Interaction volume radius: 5 \u00c5
Interaction volume height: 25 \u00c5
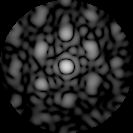
Disorder parameter: 0.4138